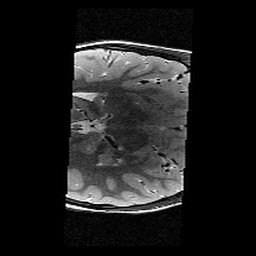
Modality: T2w
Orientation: axial
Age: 9
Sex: female
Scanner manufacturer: siemens
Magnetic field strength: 3 T
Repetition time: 9.23 s
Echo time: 0.067 s